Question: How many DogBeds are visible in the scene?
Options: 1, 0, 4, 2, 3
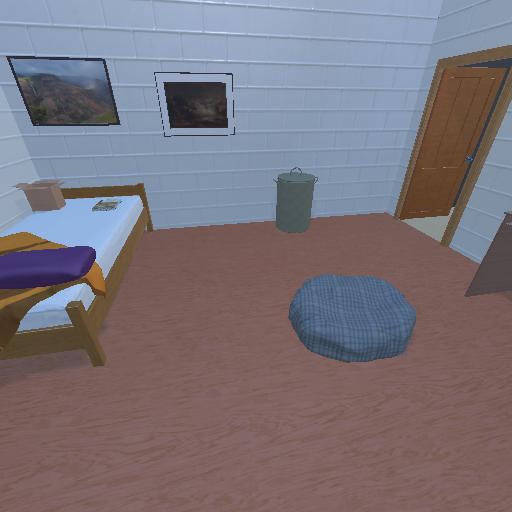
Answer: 1